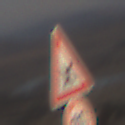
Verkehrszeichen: KreuzungOderEinmuendung
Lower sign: Geschwindigkeit90
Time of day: SunriseSunset
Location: Outdoor (Nature)
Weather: PartlyCloudy
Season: NotSpecified
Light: Natural